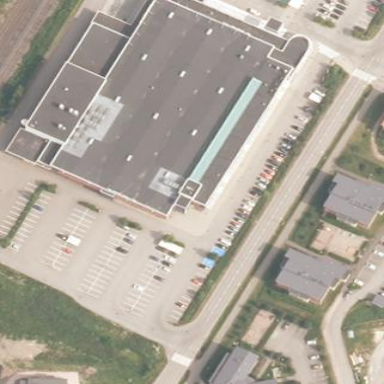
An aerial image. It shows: Rooftop parking area.